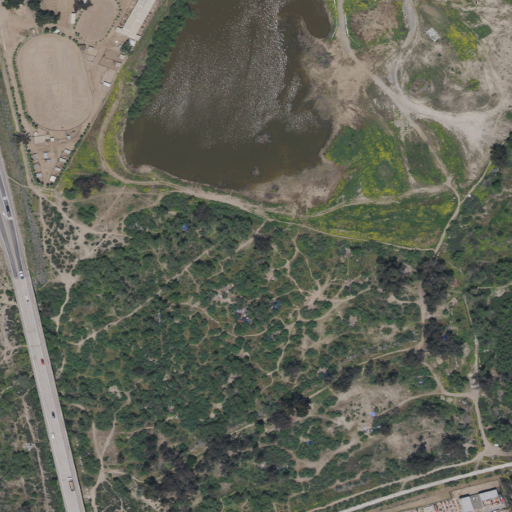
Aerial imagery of valley in California named Moreno Valley containing herbaceous wetlands, woody wetlands, shrub, grassland, medium intensity development, low intensity development, open development, and open water